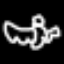
Label: angel